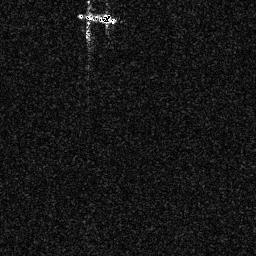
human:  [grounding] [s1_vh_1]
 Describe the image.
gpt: In the satellite image, there is  <ref>1 medium ship </ref> <box>[[30, 3, 45, 9, 0]]</box> located at top.